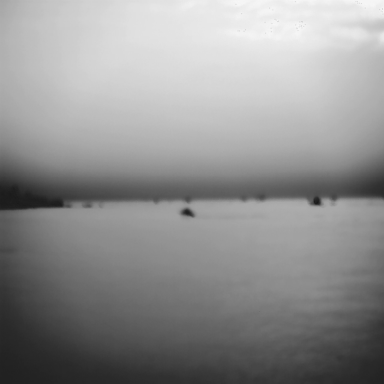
There are two objects shown in the infrared image, including a bulk_carrier, and a canoe.